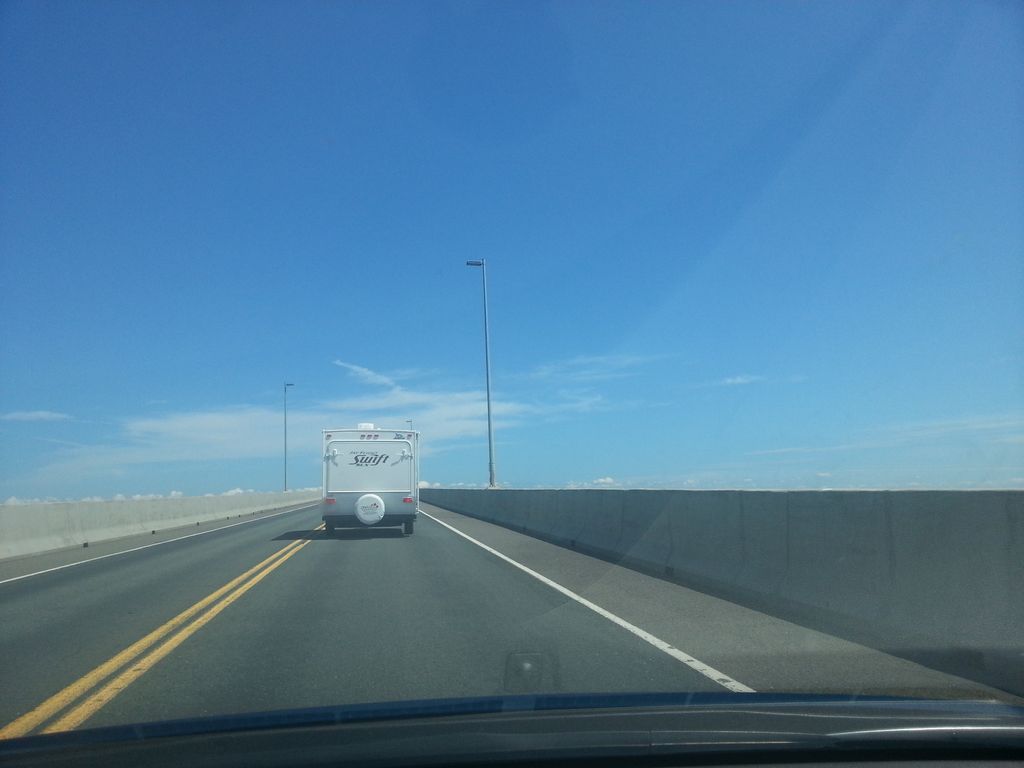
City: charlottetown